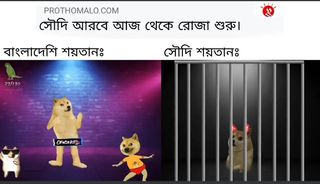
Text: সৌদি আরবে আজ থেকে রোজা শুরু| বাংলাদেশি শয়তানঃ সৌদি শয়তানঃ
Label: Non Hate